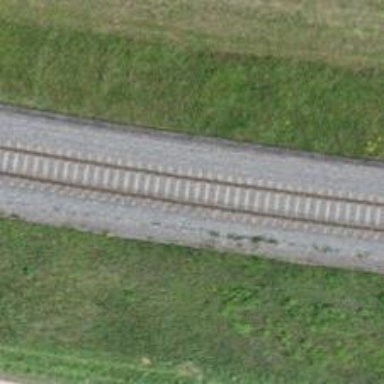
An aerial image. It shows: Railway track with contact lines for electrification.